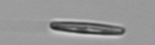
Label: pennate